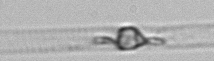
Label: Dactyliosolen_blavyanus